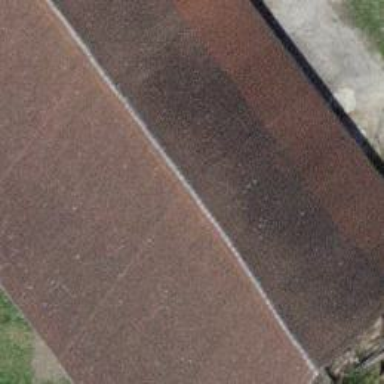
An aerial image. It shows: Rural barn.